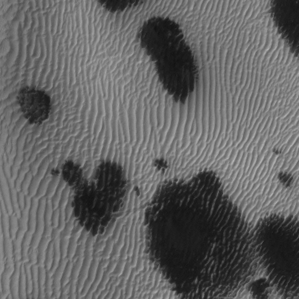
Label: frost